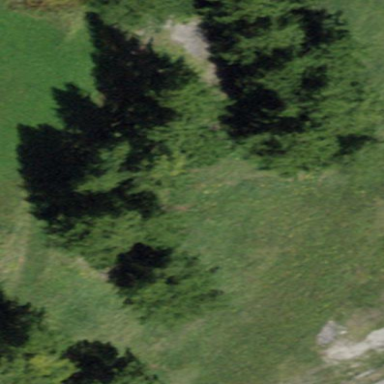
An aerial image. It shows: Patch of scrub vegetation.